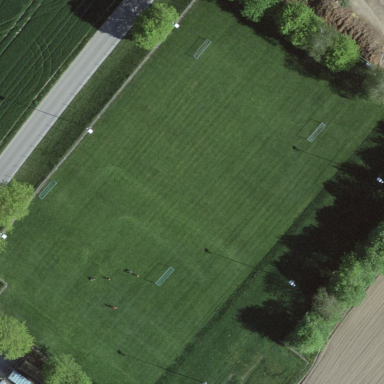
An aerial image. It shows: Soccer pitch with grass surface for leisure and sports.